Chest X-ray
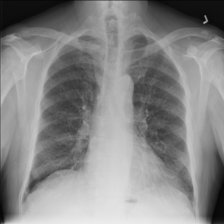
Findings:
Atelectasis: negative
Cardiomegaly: negative
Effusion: negative
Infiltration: negative
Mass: negative
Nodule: negative
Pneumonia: negative
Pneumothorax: negative
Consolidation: negative
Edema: negative
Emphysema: negative
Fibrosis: negative
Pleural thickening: negative
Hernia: negative